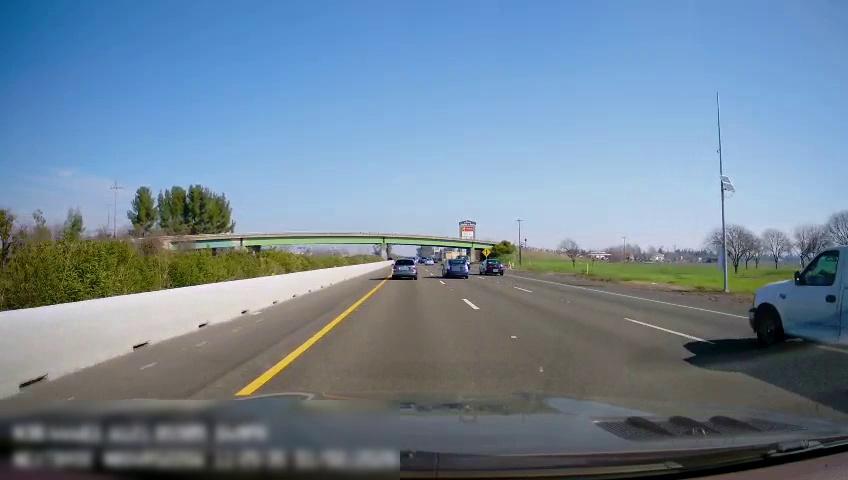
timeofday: Day
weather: Sunny
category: Drivable Space
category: Vehicles | Truck
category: Vehicles | SUV
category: Vehicles | SUV
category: Vehicles | SUV
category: Vehicles | Car
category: Vehicles | Car
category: Lanes | Current Lane
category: Lanes | Current Lane
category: Lanes | Alternate Lane
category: Lanes | Alternate Lane
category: Traffic | Signs